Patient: sex F, age 32
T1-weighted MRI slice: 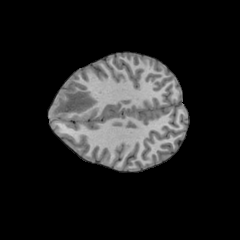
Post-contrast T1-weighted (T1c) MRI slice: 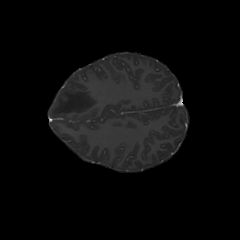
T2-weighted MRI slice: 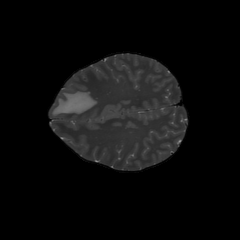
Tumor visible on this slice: yes
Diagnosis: Astrocytoma, IDH-mutant
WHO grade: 3